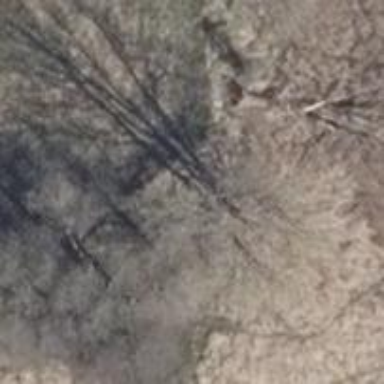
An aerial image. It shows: Row of trees in natural setting.